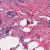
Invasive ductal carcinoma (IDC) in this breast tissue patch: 1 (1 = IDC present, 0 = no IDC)